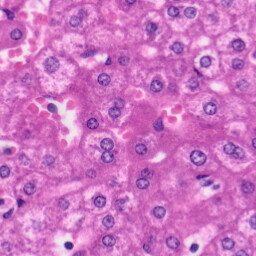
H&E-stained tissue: Liver